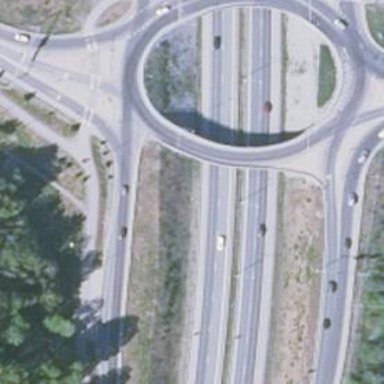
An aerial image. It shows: Trunk highway crossing over roundabout bridge.